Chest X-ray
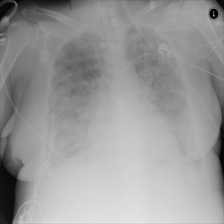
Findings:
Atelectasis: negative
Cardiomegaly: negative
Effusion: negative
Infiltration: positive
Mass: negative
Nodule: negative
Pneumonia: positive
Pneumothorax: negative
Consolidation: negative
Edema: positive
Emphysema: negative
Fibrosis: negative
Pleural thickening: negative
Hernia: negative